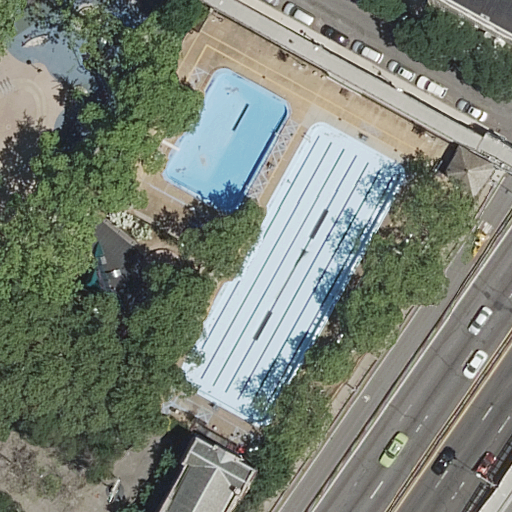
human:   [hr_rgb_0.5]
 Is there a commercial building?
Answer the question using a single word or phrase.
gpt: no

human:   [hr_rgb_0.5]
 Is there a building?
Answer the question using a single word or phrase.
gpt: yes

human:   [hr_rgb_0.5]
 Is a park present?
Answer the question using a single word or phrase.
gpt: yes

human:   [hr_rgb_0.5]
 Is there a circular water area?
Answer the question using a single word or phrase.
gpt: no

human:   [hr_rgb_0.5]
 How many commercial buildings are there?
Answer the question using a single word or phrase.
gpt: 0

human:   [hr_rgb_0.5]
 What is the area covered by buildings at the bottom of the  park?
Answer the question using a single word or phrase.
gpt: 259m2

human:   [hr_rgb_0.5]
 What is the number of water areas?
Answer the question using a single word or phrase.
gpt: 2

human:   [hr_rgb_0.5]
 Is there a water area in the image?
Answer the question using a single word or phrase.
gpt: yes

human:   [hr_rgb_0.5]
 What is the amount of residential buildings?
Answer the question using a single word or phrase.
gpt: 2

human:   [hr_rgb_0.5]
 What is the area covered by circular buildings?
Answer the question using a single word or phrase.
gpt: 0m2

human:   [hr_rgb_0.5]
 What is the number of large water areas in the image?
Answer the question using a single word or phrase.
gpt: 1

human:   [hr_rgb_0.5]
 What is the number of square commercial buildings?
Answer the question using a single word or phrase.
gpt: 0

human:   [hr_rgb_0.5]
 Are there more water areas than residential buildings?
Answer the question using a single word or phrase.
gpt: no

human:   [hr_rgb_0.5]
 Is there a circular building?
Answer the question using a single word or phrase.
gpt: no

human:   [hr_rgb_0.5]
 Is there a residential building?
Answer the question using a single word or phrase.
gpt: yes

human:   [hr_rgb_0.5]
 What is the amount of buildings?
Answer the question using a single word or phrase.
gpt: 2

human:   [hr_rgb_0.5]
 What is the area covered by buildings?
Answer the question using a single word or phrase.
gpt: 420m2

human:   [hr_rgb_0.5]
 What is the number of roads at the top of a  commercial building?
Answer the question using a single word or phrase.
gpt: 0

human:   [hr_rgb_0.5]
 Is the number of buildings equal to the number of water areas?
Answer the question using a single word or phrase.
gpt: yes

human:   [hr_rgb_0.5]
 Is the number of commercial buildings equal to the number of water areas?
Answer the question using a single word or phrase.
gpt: no

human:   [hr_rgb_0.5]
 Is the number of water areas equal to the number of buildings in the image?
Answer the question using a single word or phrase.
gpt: yes

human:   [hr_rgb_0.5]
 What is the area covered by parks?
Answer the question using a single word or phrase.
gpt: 4913m2

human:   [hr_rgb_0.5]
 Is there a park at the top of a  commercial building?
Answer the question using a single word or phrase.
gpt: no

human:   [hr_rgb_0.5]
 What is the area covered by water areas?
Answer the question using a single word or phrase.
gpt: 1675m2

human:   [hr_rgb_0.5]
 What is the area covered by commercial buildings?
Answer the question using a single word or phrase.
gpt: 0m2

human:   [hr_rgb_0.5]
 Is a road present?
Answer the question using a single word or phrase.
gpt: yes

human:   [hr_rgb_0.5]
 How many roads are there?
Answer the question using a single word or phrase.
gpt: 7

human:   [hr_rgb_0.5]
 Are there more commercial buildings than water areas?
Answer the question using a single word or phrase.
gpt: no

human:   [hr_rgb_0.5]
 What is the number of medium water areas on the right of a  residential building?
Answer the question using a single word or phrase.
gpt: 0

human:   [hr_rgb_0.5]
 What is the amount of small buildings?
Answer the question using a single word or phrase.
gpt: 0

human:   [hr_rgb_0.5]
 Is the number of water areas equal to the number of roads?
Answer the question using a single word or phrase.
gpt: no

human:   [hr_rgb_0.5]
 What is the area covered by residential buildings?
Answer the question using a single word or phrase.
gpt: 420m2

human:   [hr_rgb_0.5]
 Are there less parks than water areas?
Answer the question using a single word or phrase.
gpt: yes

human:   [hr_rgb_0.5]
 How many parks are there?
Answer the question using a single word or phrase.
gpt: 1

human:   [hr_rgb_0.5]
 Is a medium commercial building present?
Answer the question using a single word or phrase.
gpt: no

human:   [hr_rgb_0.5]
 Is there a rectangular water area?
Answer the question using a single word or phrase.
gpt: yes

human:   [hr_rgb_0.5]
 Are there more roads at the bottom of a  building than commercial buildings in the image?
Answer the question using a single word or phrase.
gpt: yes

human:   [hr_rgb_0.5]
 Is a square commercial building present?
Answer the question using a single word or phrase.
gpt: no

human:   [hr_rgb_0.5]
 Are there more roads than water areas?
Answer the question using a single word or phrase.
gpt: yes

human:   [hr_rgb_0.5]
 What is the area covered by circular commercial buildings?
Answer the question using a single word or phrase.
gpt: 0m2

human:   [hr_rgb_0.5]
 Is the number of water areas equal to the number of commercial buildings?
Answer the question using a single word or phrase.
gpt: no

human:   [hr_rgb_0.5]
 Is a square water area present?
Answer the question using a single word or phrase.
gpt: no

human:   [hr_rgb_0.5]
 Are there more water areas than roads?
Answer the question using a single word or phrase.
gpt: no

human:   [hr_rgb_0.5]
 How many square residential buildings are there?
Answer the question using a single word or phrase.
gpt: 0

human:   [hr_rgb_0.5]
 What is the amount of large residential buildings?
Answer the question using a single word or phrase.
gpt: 0

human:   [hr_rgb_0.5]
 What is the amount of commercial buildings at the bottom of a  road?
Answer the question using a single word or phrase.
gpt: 0

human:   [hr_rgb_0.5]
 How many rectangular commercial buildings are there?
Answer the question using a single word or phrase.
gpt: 0

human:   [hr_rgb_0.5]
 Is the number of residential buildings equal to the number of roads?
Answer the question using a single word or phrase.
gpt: no

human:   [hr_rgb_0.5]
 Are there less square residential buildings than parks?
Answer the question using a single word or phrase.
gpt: yes

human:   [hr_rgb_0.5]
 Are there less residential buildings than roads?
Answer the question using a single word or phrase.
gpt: yes

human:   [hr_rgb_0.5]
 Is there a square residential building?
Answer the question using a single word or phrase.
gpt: no

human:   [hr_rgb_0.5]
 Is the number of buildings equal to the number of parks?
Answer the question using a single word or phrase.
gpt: no

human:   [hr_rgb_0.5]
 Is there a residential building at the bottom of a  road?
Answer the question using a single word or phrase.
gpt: yes

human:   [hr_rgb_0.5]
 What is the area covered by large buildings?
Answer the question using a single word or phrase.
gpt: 0m2

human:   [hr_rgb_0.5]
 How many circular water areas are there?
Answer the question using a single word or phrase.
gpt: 0

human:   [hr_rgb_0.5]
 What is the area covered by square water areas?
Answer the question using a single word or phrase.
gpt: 0m2

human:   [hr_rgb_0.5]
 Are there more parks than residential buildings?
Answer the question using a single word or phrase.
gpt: no

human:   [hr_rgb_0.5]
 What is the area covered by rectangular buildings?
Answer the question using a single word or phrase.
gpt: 160m2

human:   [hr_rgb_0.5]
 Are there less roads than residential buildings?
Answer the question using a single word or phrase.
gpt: no

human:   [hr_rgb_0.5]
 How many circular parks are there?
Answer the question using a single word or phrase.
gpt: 0

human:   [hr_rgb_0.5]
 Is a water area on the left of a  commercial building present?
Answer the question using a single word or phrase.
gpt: no

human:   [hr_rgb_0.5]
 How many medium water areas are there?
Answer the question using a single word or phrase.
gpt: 1

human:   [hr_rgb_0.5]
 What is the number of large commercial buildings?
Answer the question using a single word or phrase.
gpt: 0

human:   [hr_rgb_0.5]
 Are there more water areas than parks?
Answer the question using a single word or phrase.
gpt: yes